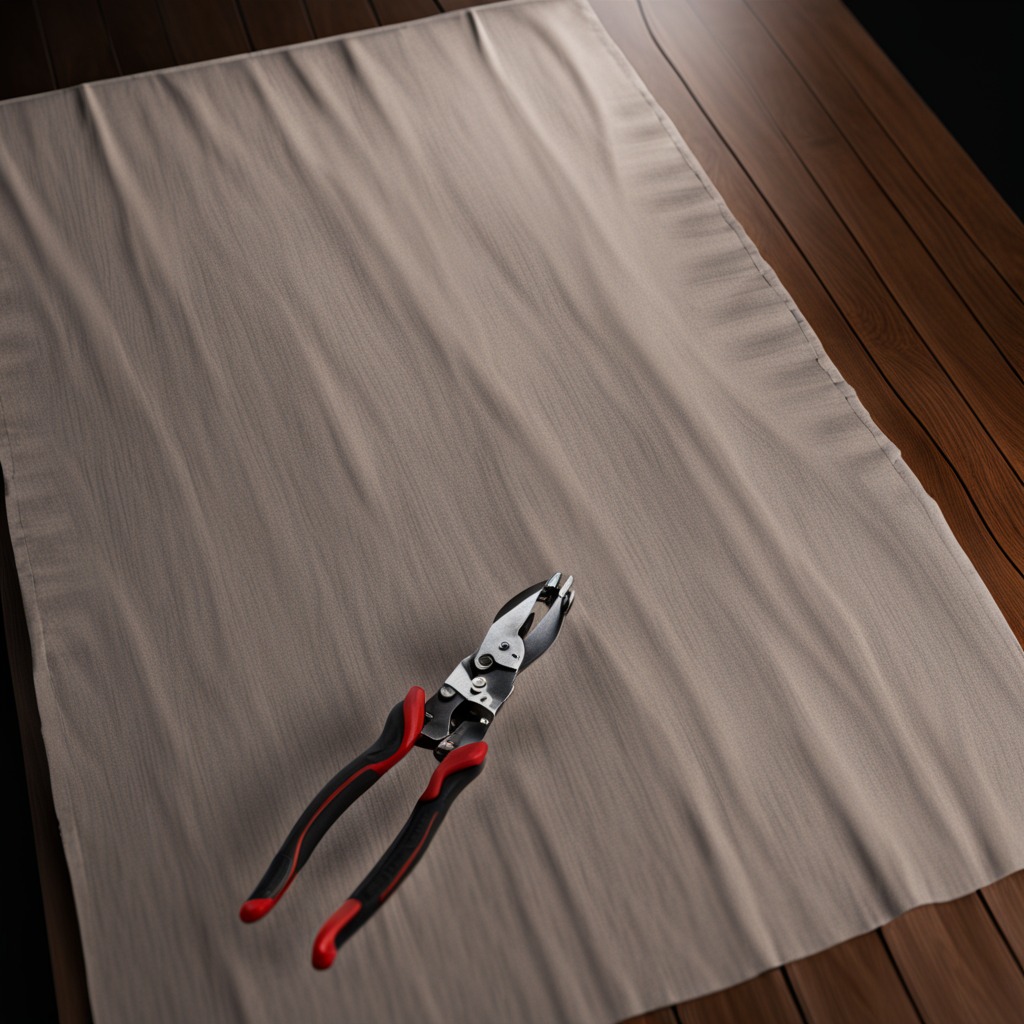
A plier lying on a wooden table.